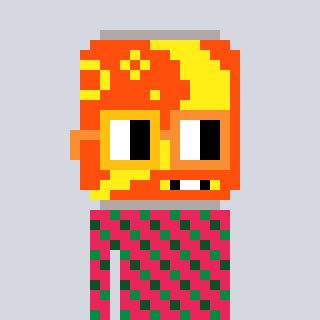
a pixel art character with square yellow and orange glasses, a pop-shaped head and a redpinkish-colored body on a cool background